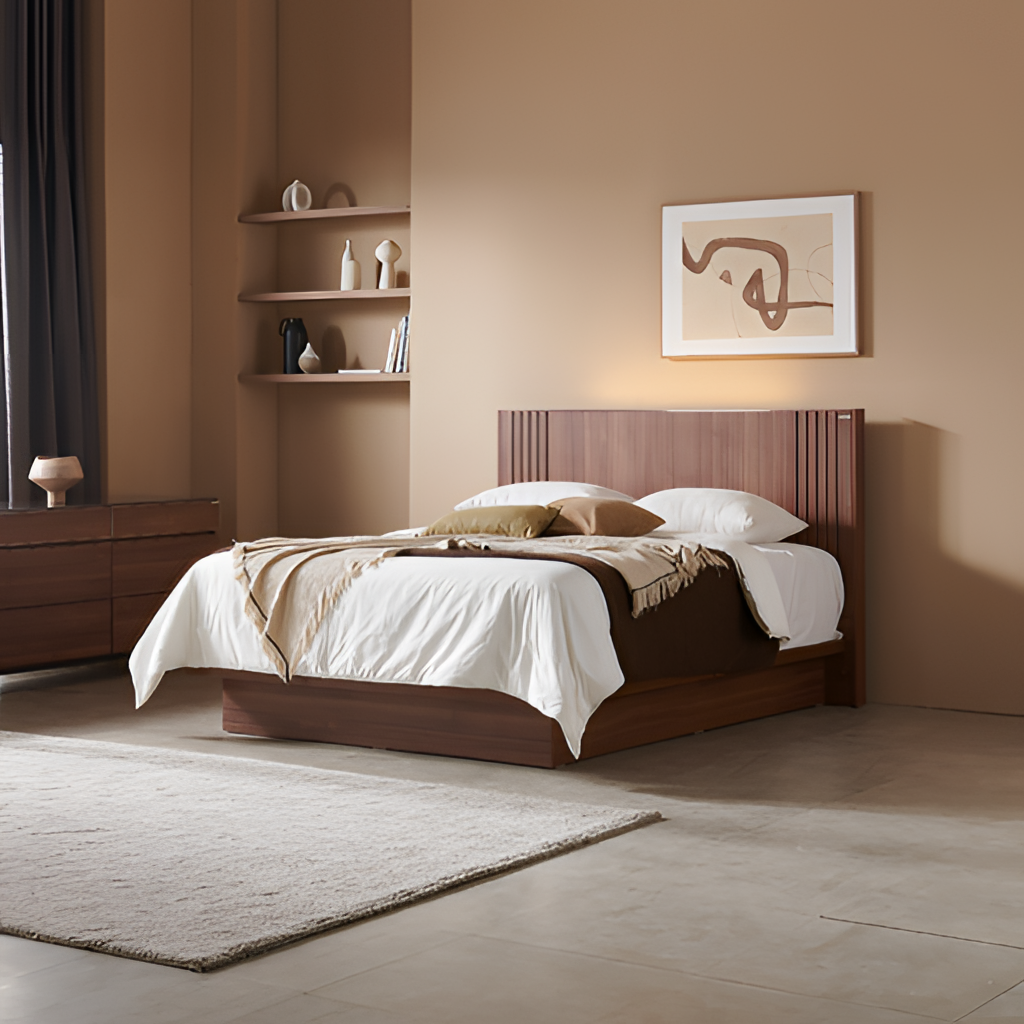
bedroom, wood backlit headboard bed, tile flooring, with large square pattern, beige paint wallpaper, with solid pattern, contemporary